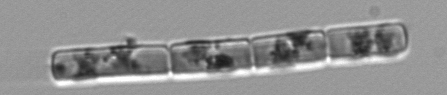
Label: Guinardia_delicatula